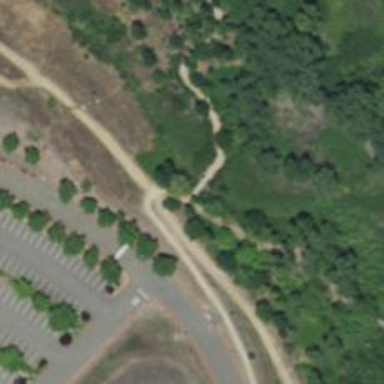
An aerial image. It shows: Path leading to bridge.